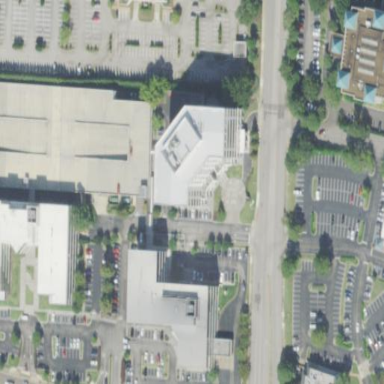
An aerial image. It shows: Retail building.